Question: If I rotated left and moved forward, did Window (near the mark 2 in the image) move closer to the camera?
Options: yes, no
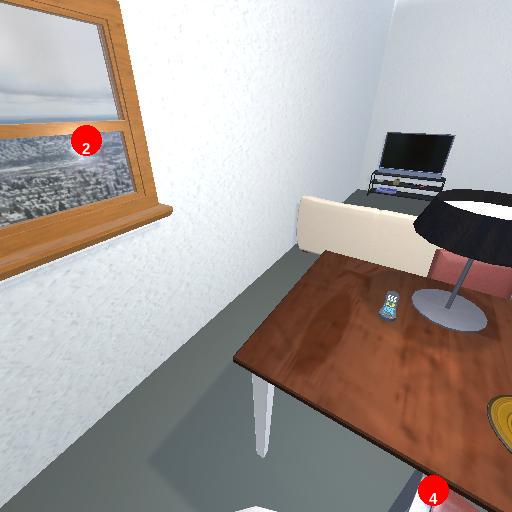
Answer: yes